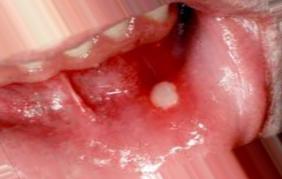
Condition: Mouth Ulcer